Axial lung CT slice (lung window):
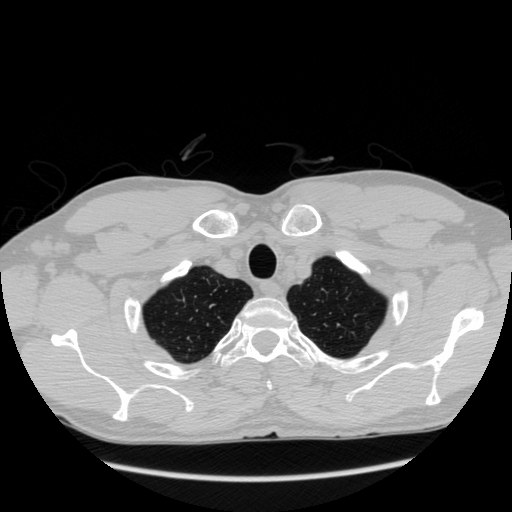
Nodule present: no